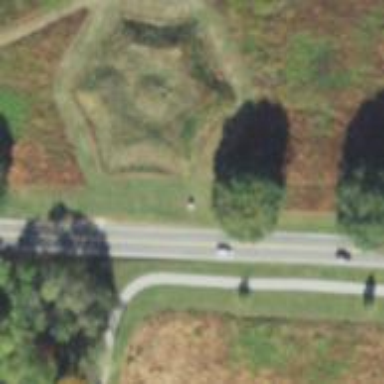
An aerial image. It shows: Memorial site with historic significance.